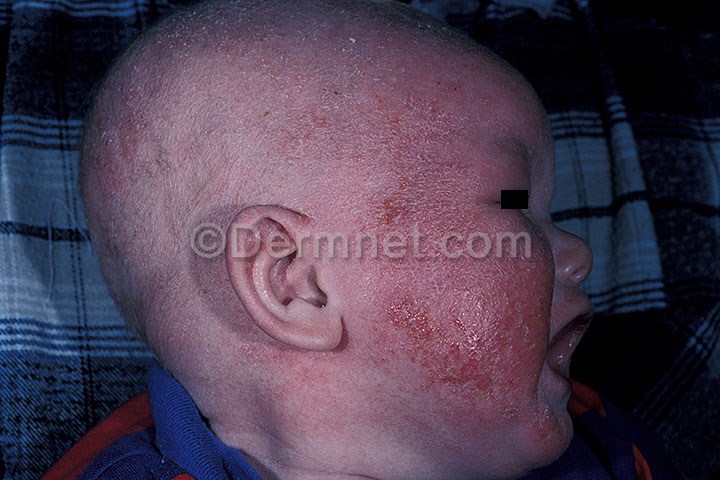
Disease: Atopic Dermatitis Photos